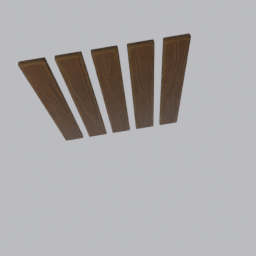
Label: architecture